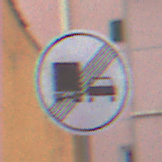
Verkehrszeichen: EndeUeberholverbotKraftfahrzeuge
Umgebung: Outdoor, Urban
Tageszeit: Midday
Wetter: Overcast
Licht: Natural
Jahreszeit: NotSpecified
Kontrast: LowContrast